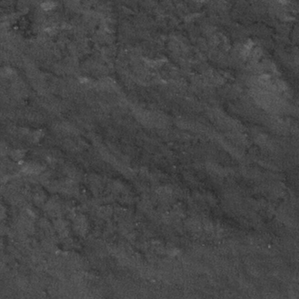
Label: frost